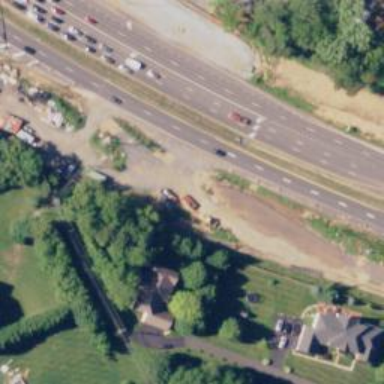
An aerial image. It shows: Expressway.